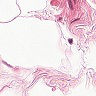
Metastatic tissue present: no